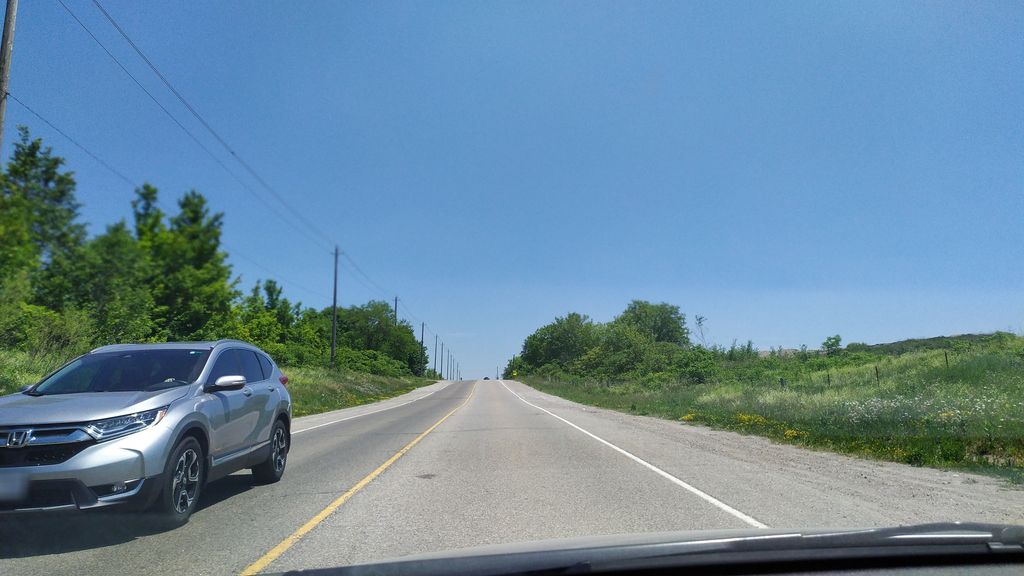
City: kitchener-waterloo